Question: I need to get data from flat files into a spreadsheet for trend analysis of items killing disc space.
My goal is to import drive folder size data generated by each server every month.
Each file is named as the server name and yy-MM date tag.
My raw data worksheet has a column for each file's data.
I want to import the file's contents into the rows below each column heading, as well as skipping imports when the file name matching the column data is not found.
For example, the flat file for September is named "server 18-09". It contains 10 rows of numbers as below. Each row is data of the defined folder/path:
File name: "server1 18-09"
File Data contents:
> 17.6689338684082
<PHONE>
<PHONE>
763363328
0
884641998
<PHONE>
<PHONE>
<PHONE>
<PHONE>
My spreadsheet looks like this:

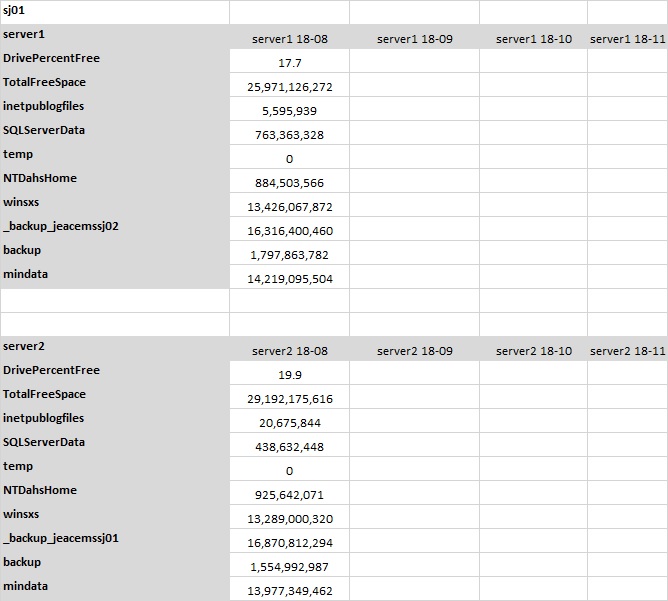
Answer: I ended up doing this, works fine:
'''
Sub t()
Dim fso As Scripting.FileSystemObject
Dim ts As Scripting.TextStream
Dim strPath As String
strPath = "\corp.com
ootDisc Usage"
Set fso = New Scripting.FileSystemObject
For Z = 0 To 12 'variable for next month column range after each prior column range completes.
For s = 0 To 12 'Counter for limiting looping and start the next server to process.
y = (s * 13) 'Increments after initial loop to the next server file name for processing.
If fso.FileExists(strPath & Range("MMYY").Offset(y, Z).Value) = True Then
If Range("MMYY").Offset(y + 1, Z) = "" Then
'Locates next server file to process by referencing the file name in the correct range and prevents
'processing and overwriting data in the spreadsheet if the data is already populated.
Set ts = fso.OpenTextFile(strPath & Range("MMYY").Offset(y, Z).Value, ForReading)
'opens the correct file matching the file name in the offset specified range cell, in read only mode
i = (1)
Do
Range("MMYY").Offset(y + i, Z) = ts.ReadLine
i = i + 1
Loop Until ts.AtEndOfStream
ts.Close
End If
Else
'file doesn't exist
End If
Next
'exits data write loop
Next
'exits column processing loop
Z = (Z + 1)
'increments active column offset to the next month column.
Set ts = Nothing
Set fso = Nothing
End Sub
'''